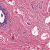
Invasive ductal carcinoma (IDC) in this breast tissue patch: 0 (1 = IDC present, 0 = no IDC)